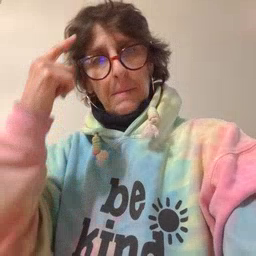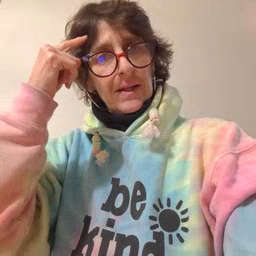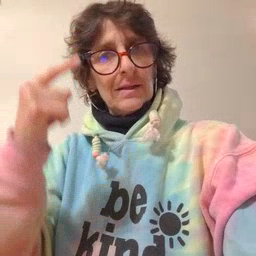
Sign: penny